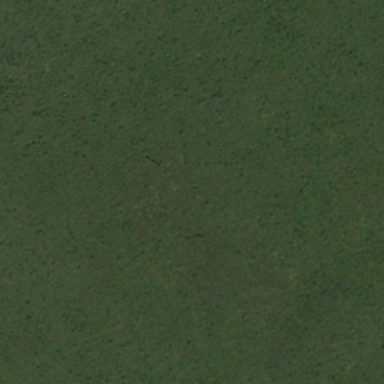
We can see a green meadow .